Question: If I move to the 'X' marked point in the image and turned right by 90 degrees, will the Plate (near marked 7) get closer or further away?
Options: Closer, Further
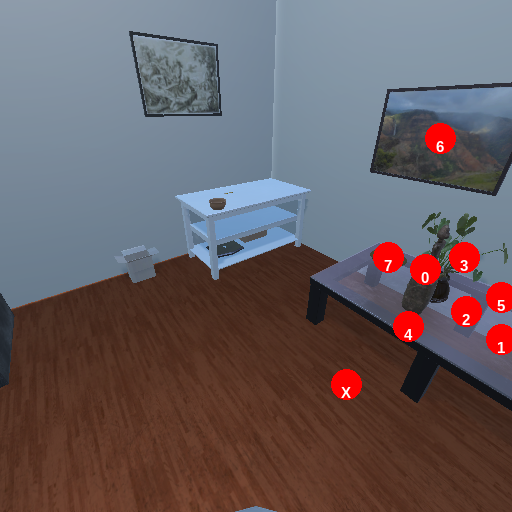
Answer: Closer